【题型】填空题　【知识点】函数　【难度】medium
已知函数$f(x)=\sin(\omega x+\varphi)(\omega>0,0<\varphi<\frac{\pi}{2})$的部分图像如下，将$\triangle AOB$沿$OB$翻折至$\triangle A'OB$，使得二面角$A'-OB-C$为$120^\circ$，若$|A'C|=\frac{\sqrt{19}}{2}$，则$\omega=\underline{\hspace{2em}}$.

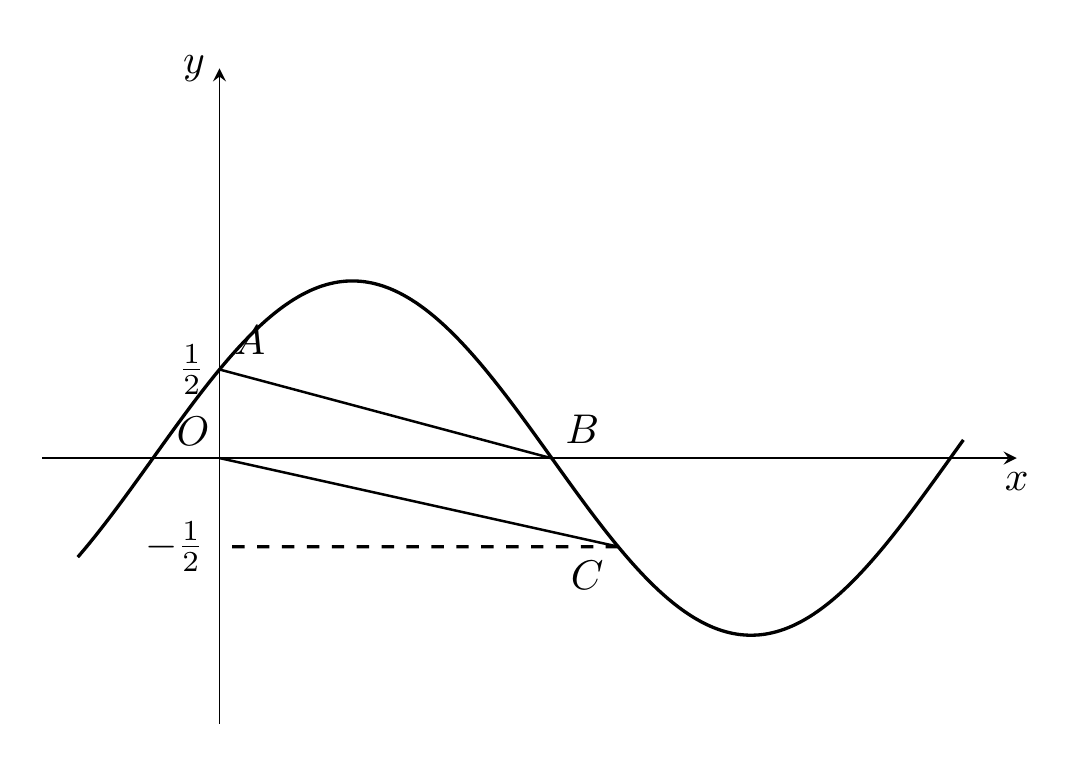
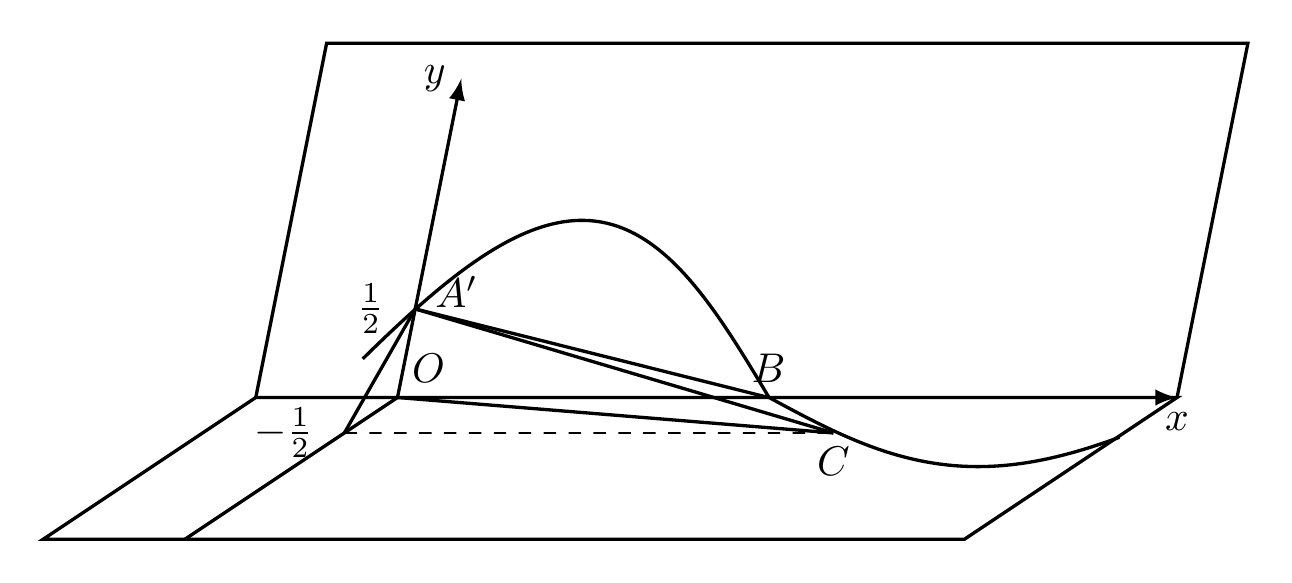
【解答】
【答案】$\dfrac{\pi}{2}$．

【分析】利用$f(0)=\dfrac{1}{2}$，可求得$\varphi$，作出二面角的平面角，结合余弦定理和勾股定理可求得$C$点坐标，由此可得$f(x)$的最小正周期，进而得到$\omega$．

【解答】解：$\because f(0)=\sin\varphi=\dfrac{1}{2}$，又$0<\varphi<\dfrac{\pi}{2}$，$\therefore \varphi=\dfrac{\pi}{6}$．

记点$(0,-\dfrac{1}{2})$为$D$，翻折后，连接$A'D$，

$\because A'O\perp OB$，$DO\perp OB$，

$\therefore \angle A'OD$即为二面角$A'-OB-C$的平面角，

$\therefore \angle A'OD=120^\circ$，

$\therefore |A'D|^2=|A'O|^2+|OD|^2-2|A'O|\cdot|OD|\cos\angle A'OD=\dfrac{1}{4}+\dfrac{1}{4}-2\times\dfrac{1}{2}\times\dfrac{1}{2}\times(-\dfrac{1}{2})=\dfrac{3}{4}$，

$\therefore |A'D|=\dfrac{\sqrt{3}}{2}$，

$\because CD\parallel x$轴，$\therefore CD\perp OD$，$CD\perp A'O$，又$OD\cap A'O=O$，$OD$，$A'O\subset$平面$A'OD$，

$\therefore CD\perp$平面$A'OD$，又$A'D\subset$平面$A'OD$，

$\therefore CD\perp A'D$，

$\therefore |CD|=\sqrt{|A'C|^2-|A'D|^2}=\sqrt{\dfrac{19}{4}-\dfrac{3}{4}}=2$，

$\therefore C(2,-\dfrac{1}{2})$，

$\therefore f(x)$的最小正周期$T=2\times(2-0)=4$，

$\therefore \omega=\dfrac{2\pi}{T}=\dfrac{\pi}{2}$．

故答案为：$\dfrac{\pi}{2}$．

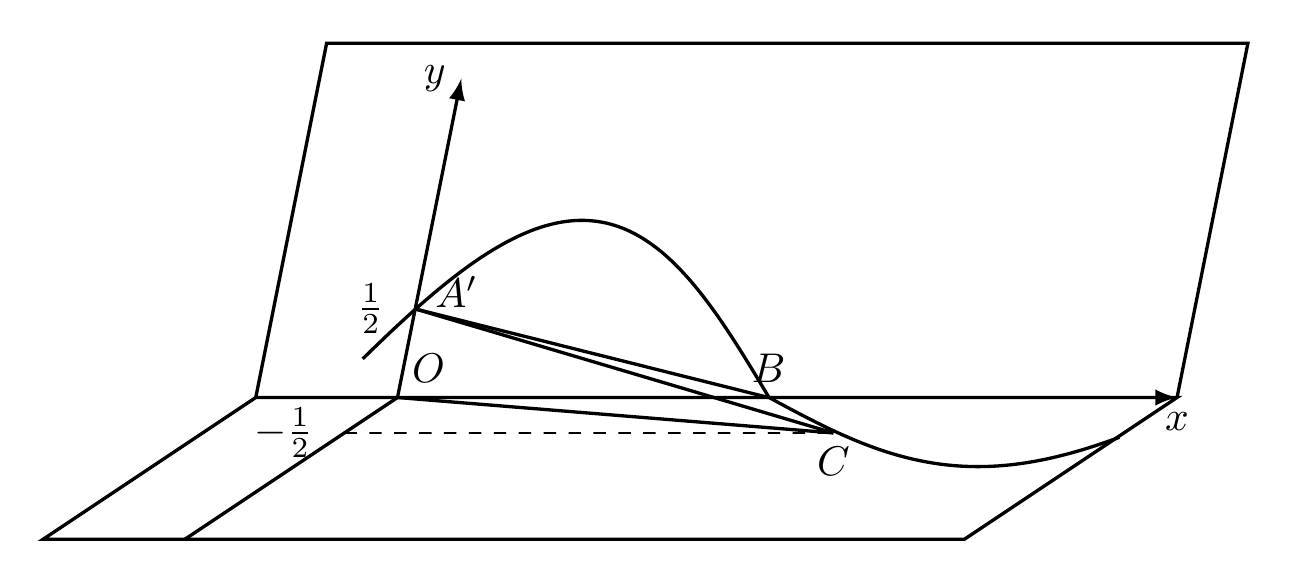